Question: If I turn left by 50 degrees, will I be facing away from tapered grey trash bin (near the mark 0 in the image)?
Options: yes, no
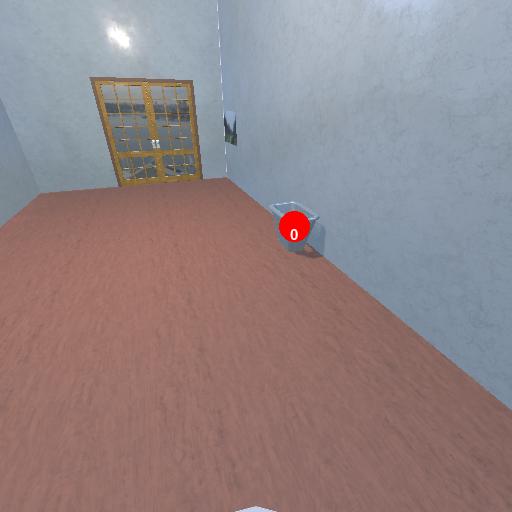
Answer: yes